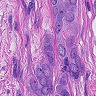
Metastatic tissue present: yes